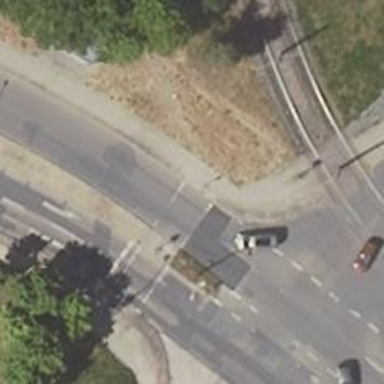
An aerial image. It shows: Road crossing with traffic signals.